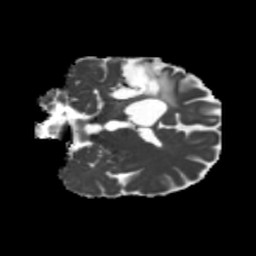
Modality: MD
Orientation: coronal
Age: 42
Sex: male
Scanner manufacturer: siemens
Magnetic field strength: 3 T
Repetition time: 5.25 s
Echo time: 0.08 s